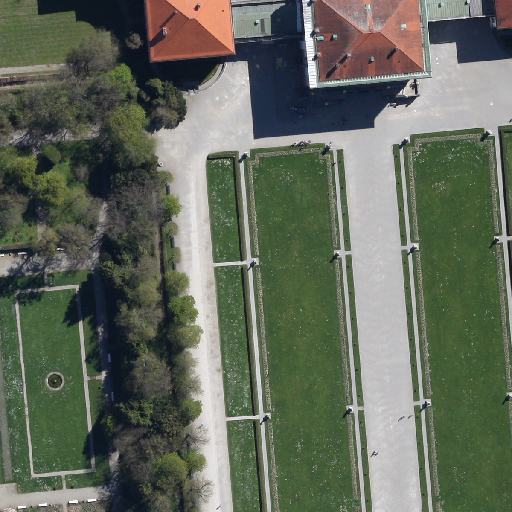
Referring expression: sidewalk along with tree